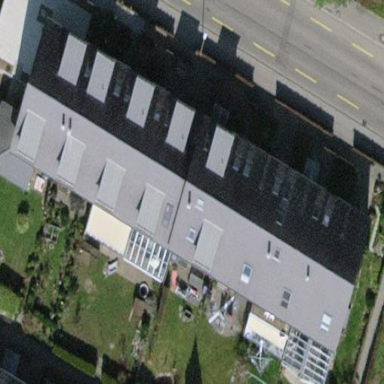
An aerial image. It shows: Terrace building.